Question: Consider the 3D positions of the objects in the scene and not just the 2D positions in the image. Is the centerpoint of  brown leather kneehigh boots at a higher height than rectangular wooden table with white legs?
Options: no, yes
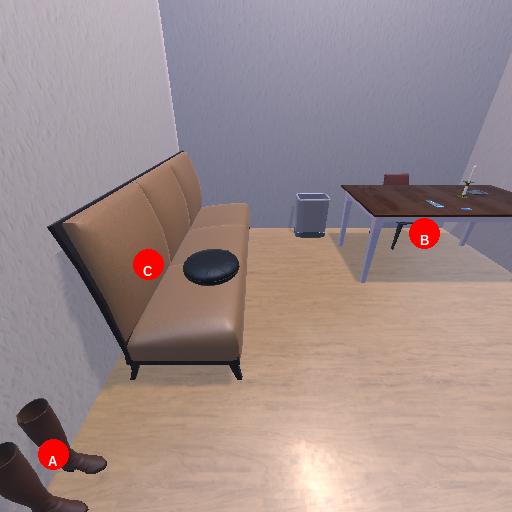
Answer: no